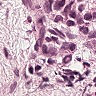
Metastatic tissue present: yes